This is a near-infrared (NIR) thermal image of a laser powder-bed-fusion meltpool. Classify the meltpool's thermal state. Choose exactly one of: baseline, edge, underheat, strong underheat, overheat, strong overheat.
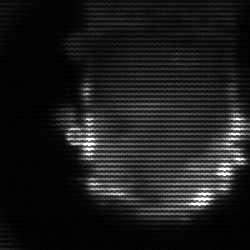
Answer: baseline